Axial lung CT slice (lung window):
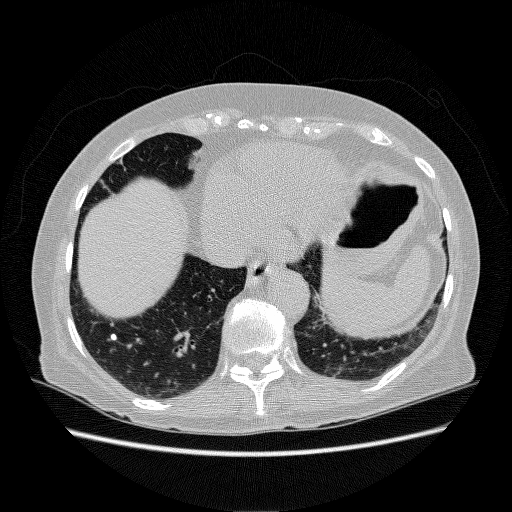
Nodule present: yes
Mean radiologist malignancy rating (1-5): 1